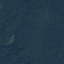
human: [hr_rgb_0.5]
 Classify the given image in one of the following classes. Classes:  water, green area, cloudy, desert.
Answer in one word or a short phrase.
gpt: green area